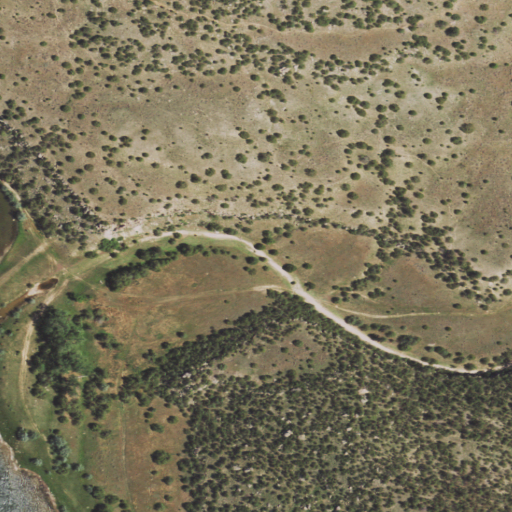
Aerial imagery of valley in Wyoming named Sand Draw containing grassland, evergreen forest, shrub, herbaceous wetlands, and open water